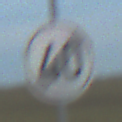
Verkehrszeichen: EndeGeschwindigkeit40
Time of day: SunriseSunset
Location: Outdoor (RoadRail)
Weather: PartlyCloudy
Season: NotSpecified
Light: Natural